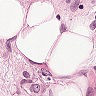
Metastatic tissue present: yes